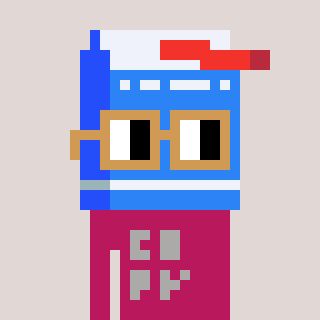
a pixel art character with square brown glasses, a milk-shaped head and a darkpink-colored body on a warm background